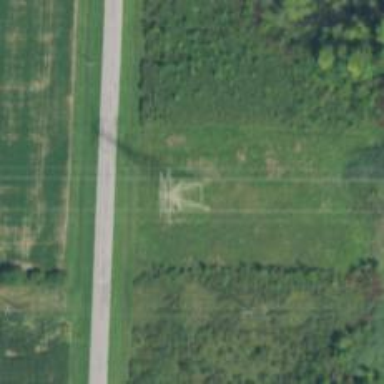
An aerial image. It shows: Lattice structure tower used for power distribution.